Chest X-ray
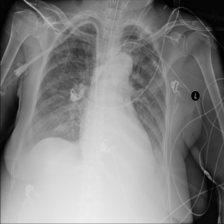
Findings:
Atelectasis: positive
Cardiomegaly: negative
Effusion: positive
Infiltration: negative
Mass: negative
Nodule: negative
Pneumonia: negative
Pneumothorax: negative
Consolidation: negative
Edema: negative
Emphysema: negative
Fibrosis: negative
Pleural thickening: negative
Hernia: negative